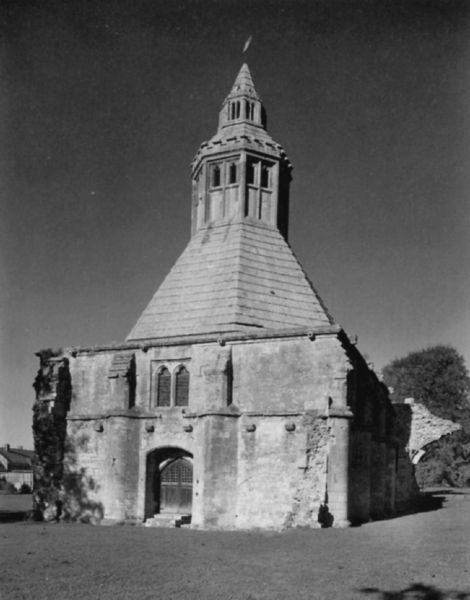
Titel: Ruinen der Abtei von Glastonbury
Standort: Glastonbury, Abtei (EU - GB)
Schlagwörter: baum, himmel, frankreich, dach, wiese, architektur, stein, kirche, wald, turm, fahne, spitz, stufen, foto, eingang, ruine, eckig, portal, mittelalter, kapelle, wehrturm, nordalpin, schwarz weiß fotografie, einturmfassade, 1200, krichze, waled, whrturm